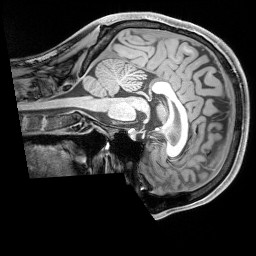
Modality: T1w
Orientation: sagittal
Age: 21
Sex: male
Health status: healthy
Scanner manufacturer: siemens
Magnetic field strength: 3 T
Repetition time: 1.65 s
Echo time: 0.00182 s